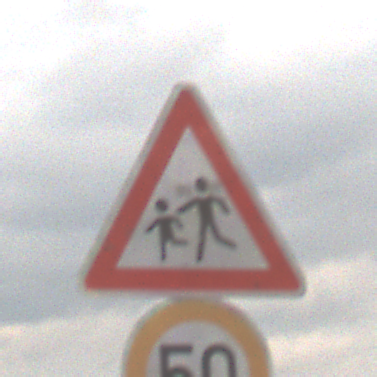
Verkehrszeichen: KinderRechts
Zusatzzeichen unten: Geschwindigkeit50
Umgebung: Outdoor, Nature
Tageszeit: MorningAfternoon
Wetter: Overcast
Licht: Natural
Jahreszeit: NotSpecified
Kontrast: LowContrast